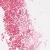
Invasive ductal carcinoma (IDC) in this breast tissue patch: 0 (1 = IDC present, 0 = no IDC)